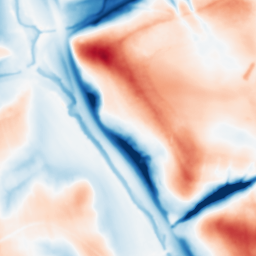
Category: multiscale
Decomposition family: dog
Decomposition parameters: sigma_low: 1
sigma_high: 20
Upsampling method: lanczos
Upsampling parameters: scale: 4
Upsampling scale: 4